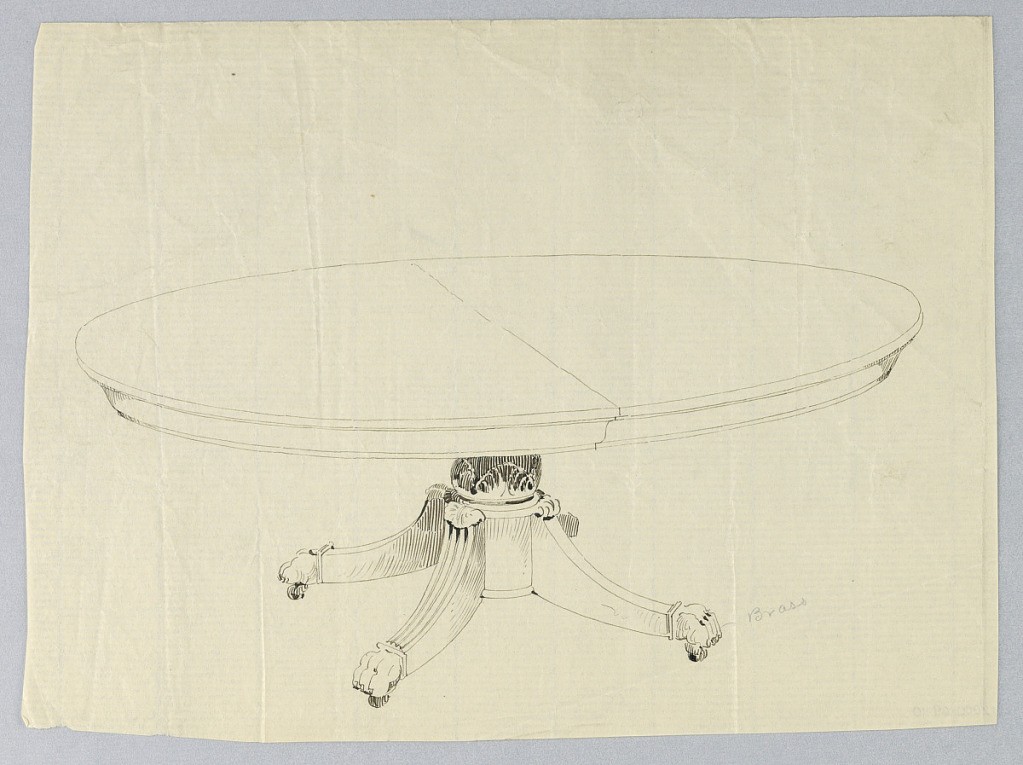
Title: Design for a Round Table on a Carved Support
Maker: A.N. Davenport Co.
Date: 1900–05
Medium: Pen and black ink on thin, cream paper
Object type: Drawing
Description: Round molded table top with dividing stretcher at center is raised on rounded carved support on cylindrical base raised on four reeded and carved splayed legs terminating in carved animal-paw feet on casters.